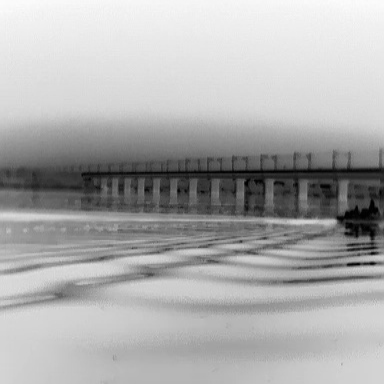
There is a warship in the infrared image.